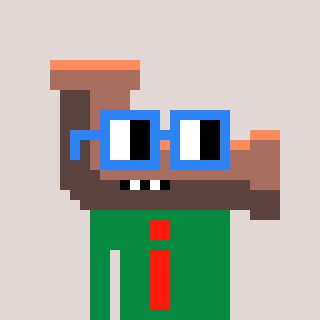
a pixel art character with square blue glasses, a pipe-shaped head and a green-colored body on a warm background